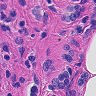
Metastatic tissue present: yes